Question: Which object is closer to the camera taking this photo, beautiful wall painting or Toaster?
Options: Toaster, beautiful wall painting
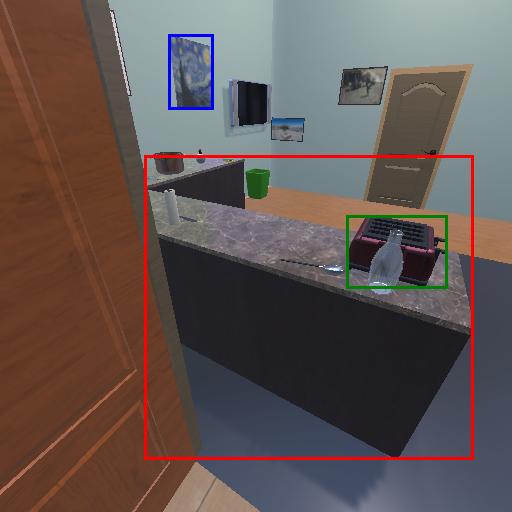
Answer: Toaster